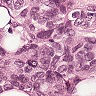
Metastatic tissue present: yes